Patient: sex M, age 60
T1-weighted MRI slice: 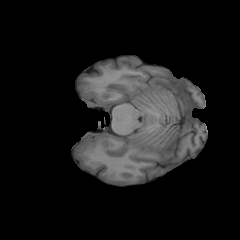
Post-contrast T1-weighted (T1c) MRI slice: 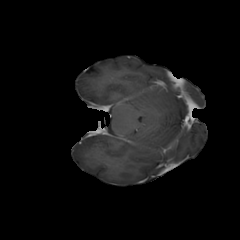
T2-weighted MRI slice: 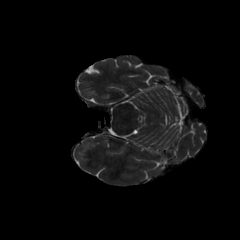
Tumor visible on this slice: no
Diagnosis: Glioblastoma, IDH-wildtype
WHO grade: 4